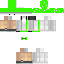
A female human skin with pale skin, wearing brown long hair dressed in a blue hoodie and brown pants, featuring a closed mouth.